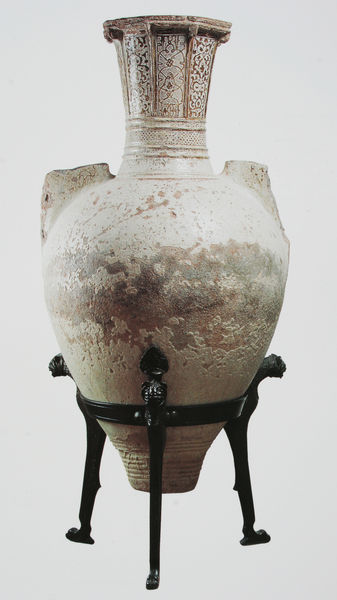
Titel: Fortuny-Simonetti-Vase
Standort: Granada
Institution: Museo de la Alhambra
Schlagwörter: fuß, kopf, weiß, ocker, blumen, braun, grau, köpfe, schwarz, rot, beige, malerei, muster, ornament, alt, stehen, stein, bild, hals, drei, rosa, amphore, henkel, keramik, krug, ranken, ton, vase, beine, farbig, füße, figuren, dekor, ornamente, verzierung, streifen, metall, gestell, bauch, bronze, foto, fotografie, photographie, eisen, halterung, gefäß, antike, torso, löwenkopf, photo, karaffe, kaputt, öffnung, löwen, farbfoto, antik, griechen, griechisch, griechenland, ständer, halter, fresko, dreibein, glasur, behälter, dreifuß, aufnahme, tierkopf, tatzen, antiquität, rillen, römisch, bauchig, ausguss, beschädigt, töpferware, fund, montiert, abgebrochen, stehle, abgeblättert, löwenköpfe, freifuß, hlater, srchäologie, besch#digt, eisenhalterung, amfore, ampfore, öffung, löwenkäpfe, 도자기, 받침대, 옛날, 유물